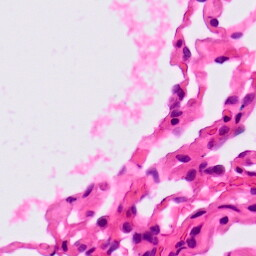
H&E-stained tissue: Lung